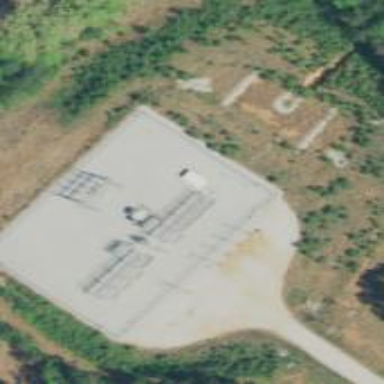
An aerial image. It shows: Distribution level power substation enclosed by fence.